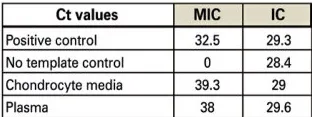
Real-time polymerase chain reaction for Mycoplasma pneumoniae from the first culture of chondrocytes derived from patient's cartilage. Cycle threshold values. Purple curve: internal control and green curve: mycoplasma.
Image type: chart (chart)